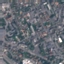
Land use / land cover: Residential